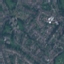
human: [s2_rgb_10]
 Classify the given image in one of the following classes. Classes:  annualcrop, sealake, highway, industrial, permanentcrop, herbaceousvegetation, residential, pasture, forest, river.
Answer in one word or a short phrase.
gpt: Residential